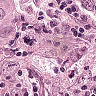
Metastatic tissue present: yes